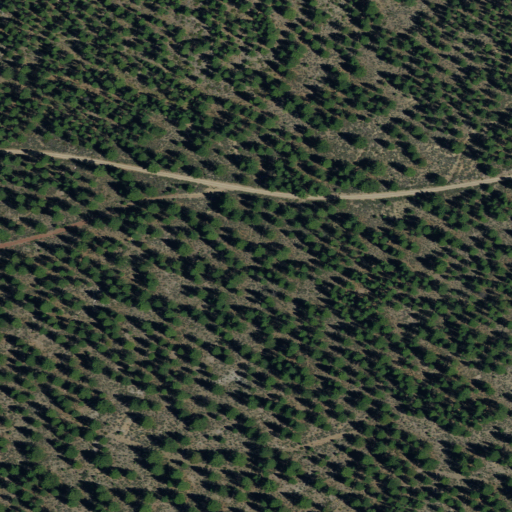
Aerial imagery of valley in California named Blue Canyon containing only evergreen forest